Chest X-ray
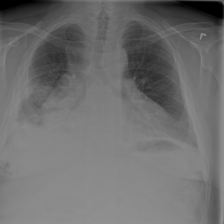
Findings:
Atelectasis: negative
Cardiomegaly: negative
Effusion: negative
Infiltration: negative
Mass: negative
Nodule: negative
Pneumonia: negative
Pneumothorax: negative
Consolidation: negative
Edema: negative
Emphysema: negative
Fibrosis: negative
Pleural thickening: negative
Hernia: negative